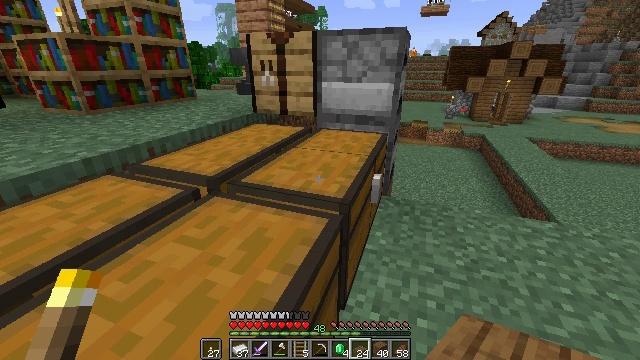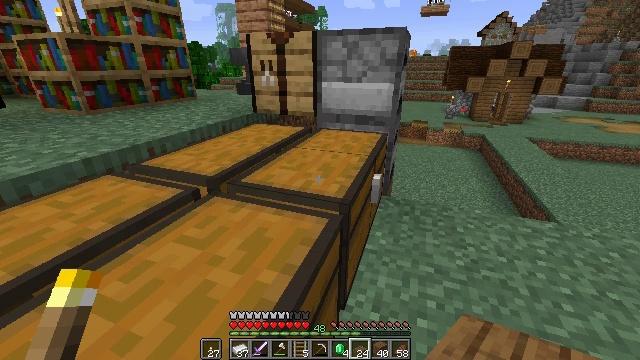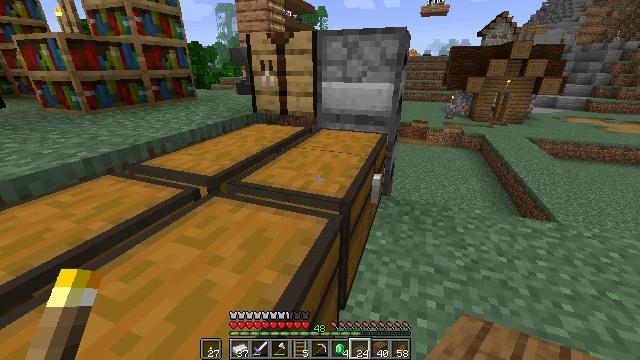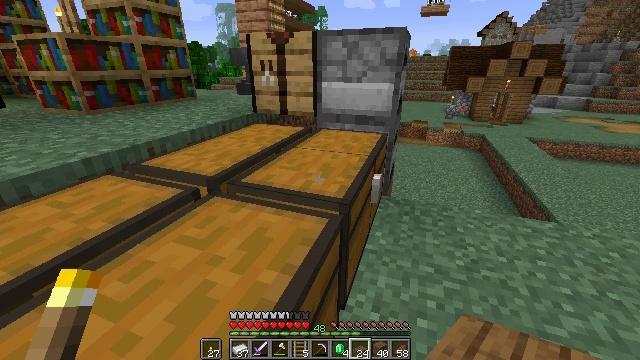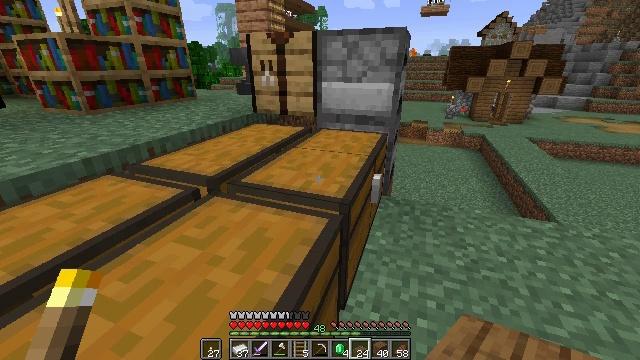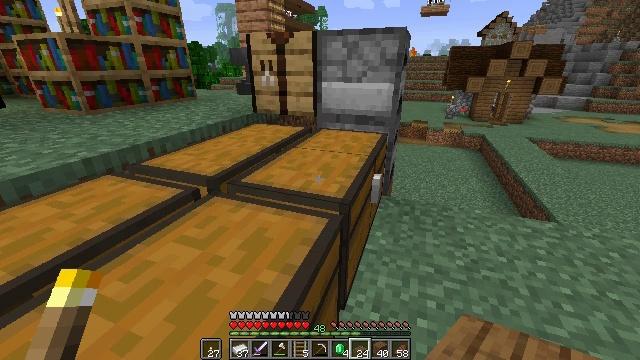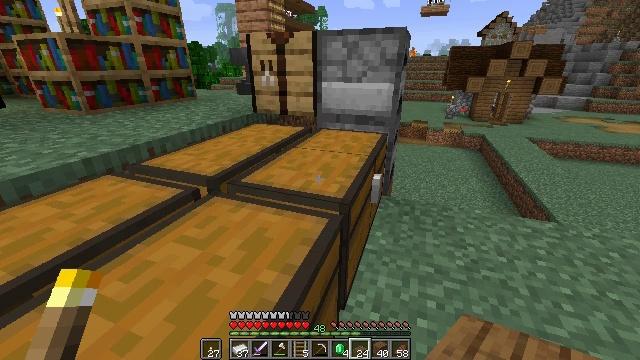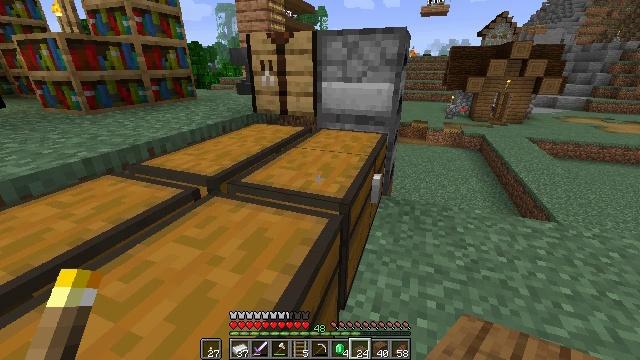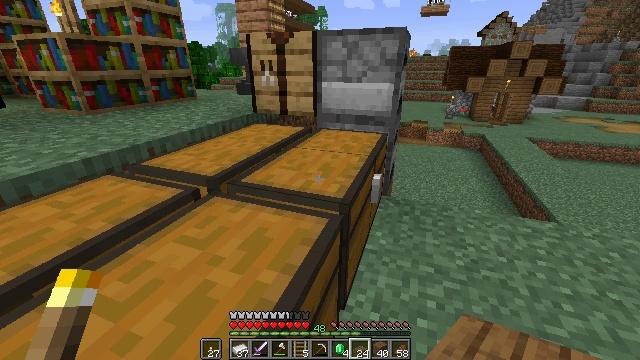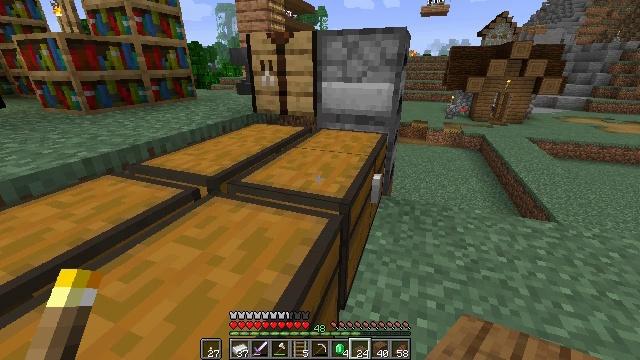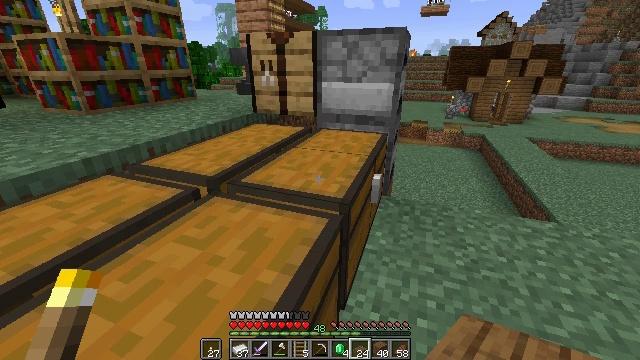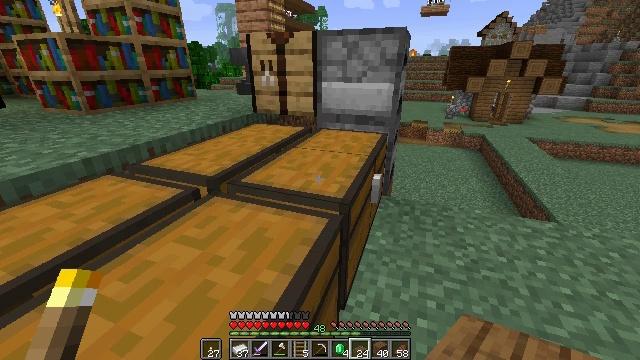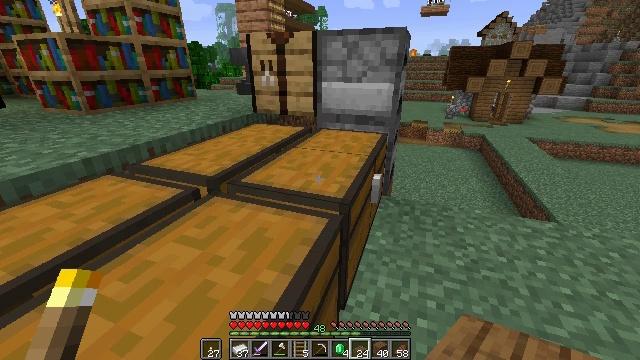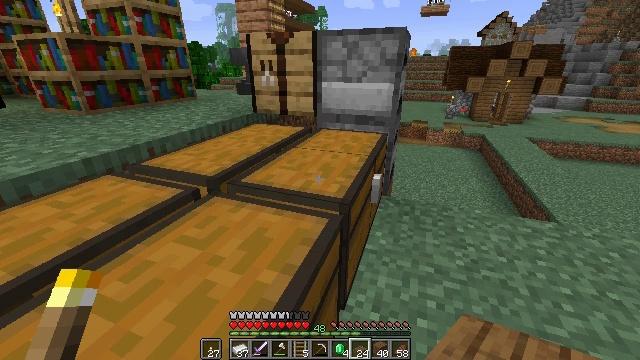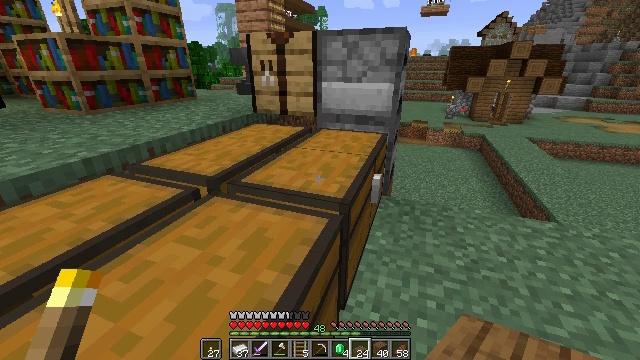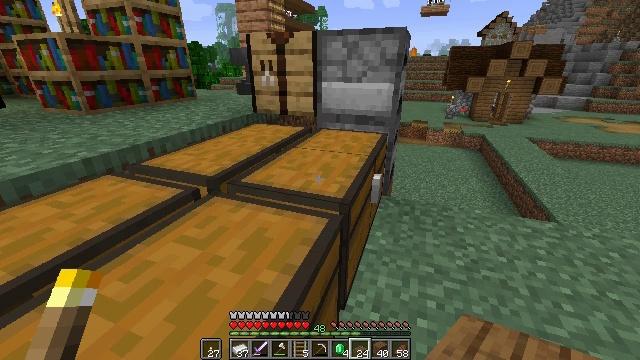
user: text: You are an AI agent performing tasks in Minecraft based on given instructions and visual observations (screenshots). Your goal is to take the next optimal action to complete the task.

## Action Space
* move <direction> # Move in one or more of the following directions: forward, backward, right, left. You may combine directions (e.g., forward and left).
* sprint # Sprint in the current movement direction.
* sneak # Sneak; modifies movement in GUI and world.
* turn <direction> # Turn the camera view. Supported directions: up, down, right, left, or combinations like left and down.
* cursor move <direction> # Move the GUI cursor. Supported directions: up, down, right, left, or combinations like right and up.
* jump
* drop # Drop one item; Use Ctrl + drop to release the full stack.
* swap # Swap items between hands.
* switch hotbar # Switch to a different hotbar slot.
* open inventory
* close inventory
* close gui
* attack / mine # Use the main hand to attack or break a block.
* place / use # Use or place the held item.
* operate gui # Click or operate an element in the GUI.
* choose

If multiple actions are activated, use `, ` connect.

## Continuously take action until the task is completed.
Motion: motion action
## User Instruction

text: Drop a spruce slab.
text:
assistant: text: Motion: no_op
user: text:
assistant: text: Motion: no_op
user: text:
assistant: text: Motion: no_op
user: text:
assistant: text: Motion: no_op
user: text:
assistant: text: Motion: no_op
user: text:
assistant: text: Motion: no_op
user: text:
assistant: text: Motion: no_op
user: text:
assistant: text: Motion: no_op
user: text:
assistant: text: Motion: no_op
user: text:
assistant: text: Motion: no_op
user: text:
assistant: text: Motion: no_op
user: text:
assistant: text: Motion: no_op
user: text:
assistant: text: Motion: no_op
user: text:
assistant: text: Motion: no_op
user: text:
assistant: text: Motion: no_op
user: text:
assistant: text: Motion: no_op
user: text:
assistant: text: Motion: no_op
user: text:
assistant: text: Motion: no_op
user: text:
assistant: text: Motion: no_op
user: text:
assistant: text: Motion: no_op
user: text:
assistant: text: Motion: no_op
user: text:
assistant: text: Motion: no_op
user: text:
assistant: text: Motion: no_op
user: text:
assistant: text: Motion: no_op
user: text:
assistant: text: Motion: no_op
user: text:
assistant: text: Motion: no_op
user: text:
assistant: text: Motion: no_op
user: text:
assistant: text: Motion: no_op
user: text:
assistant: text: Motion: no_op
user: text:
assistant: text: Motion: no_op